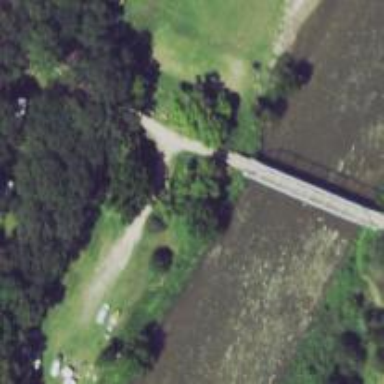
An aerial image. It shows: Unclassified road with bridge.